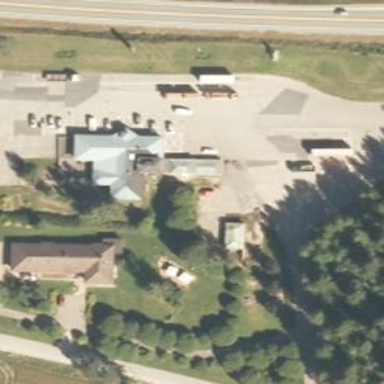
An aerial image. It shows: Rest area along the road.